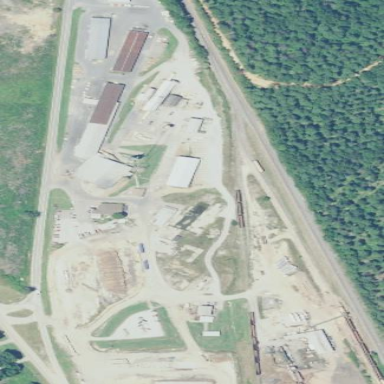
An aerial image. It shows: Industrial area with sawmill.